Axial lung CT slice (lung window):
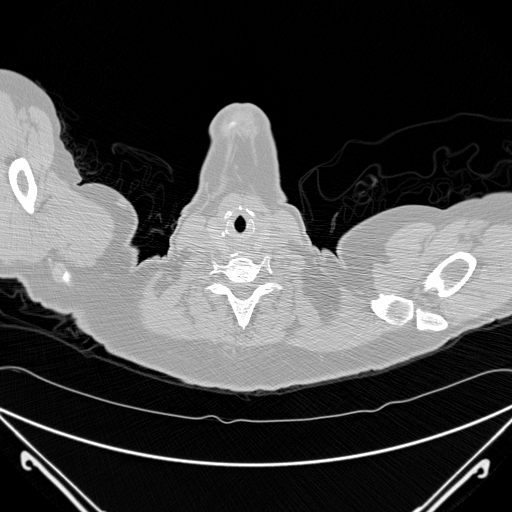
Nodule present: no